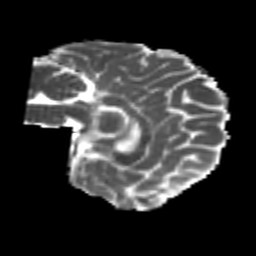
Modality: MD
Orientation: sagittal
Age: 22
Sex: female
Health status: healthy
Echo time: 0.074 s